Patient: sex M, age 49
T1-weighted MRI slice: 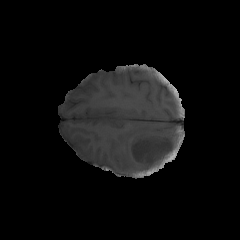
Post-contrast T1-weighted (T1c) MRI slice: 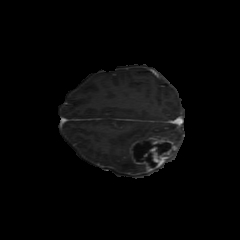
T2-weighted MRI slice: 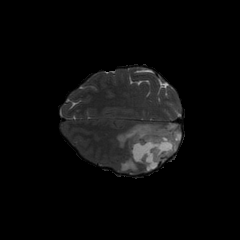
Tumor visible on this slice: yes
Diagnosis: Astrocytoma, IDH-mutant
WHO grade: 4